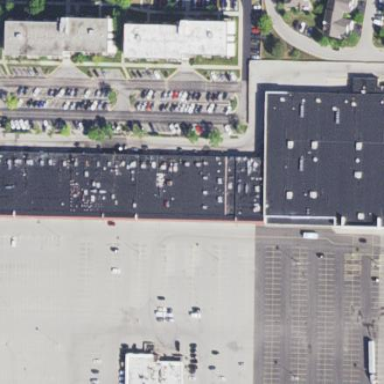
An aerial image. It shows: Retail area.